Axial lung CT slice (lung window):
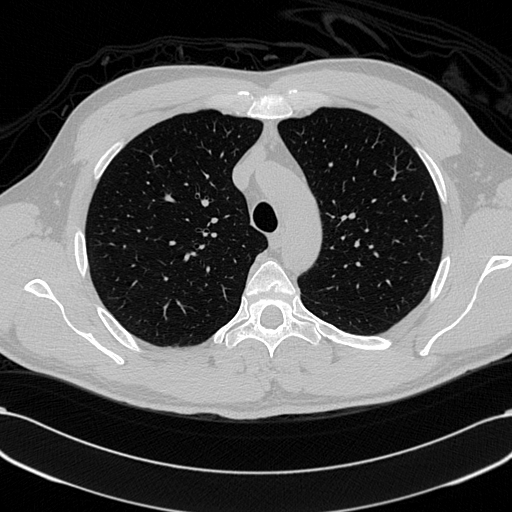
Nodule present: no